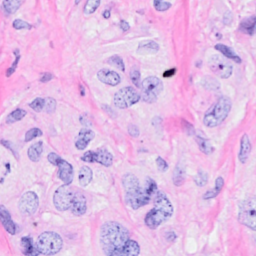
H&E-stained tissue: Breast